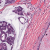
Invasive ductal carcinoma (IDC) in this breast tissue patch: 1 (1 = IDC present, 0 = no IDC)